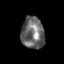
Tissue: lung
Cell type: Others
Senescence score: 0.2406
Nuclear area (px): 728
Mean DAPI intensity: 103.832